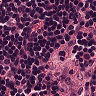
Metastatic tissue present: no